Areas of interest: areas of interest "Education·Guanming Yayuan Second Kindergarten"
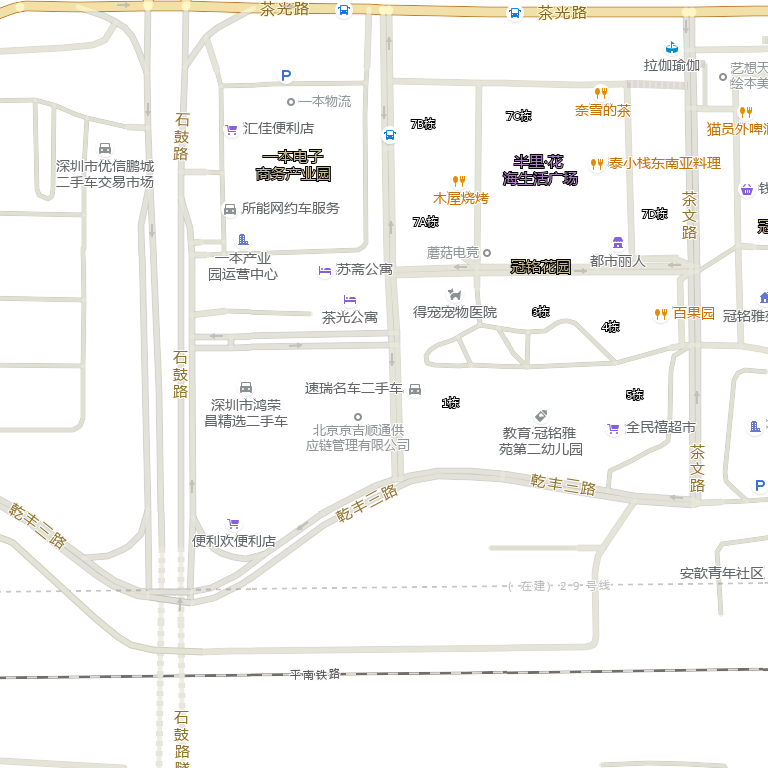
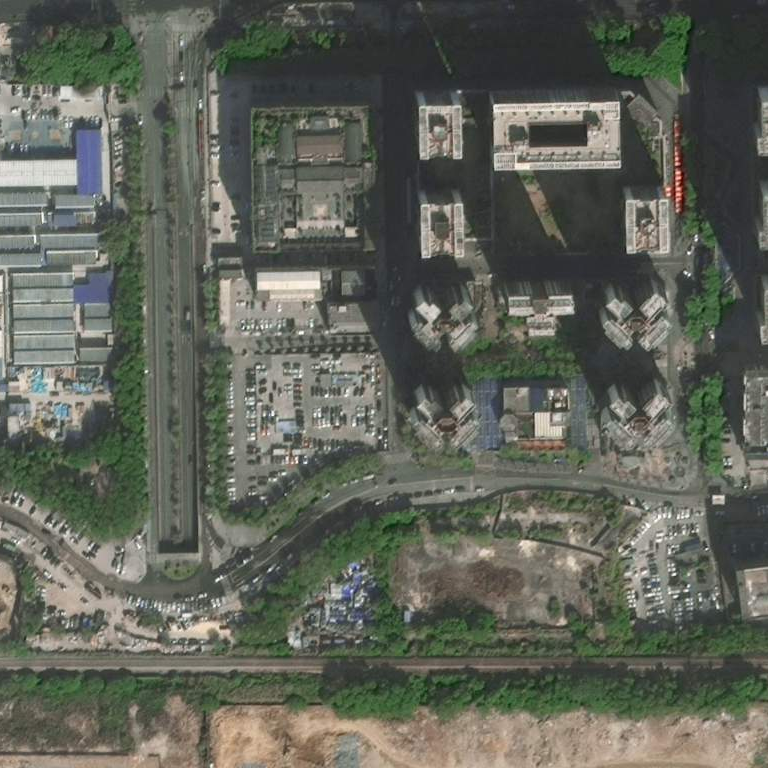